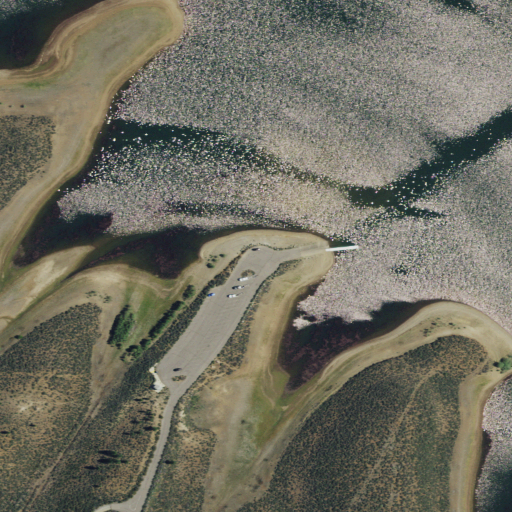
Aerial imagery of cape in California named Lunker Point containing shrub, open water, herbaceous wetlands, grassland, and low intensity development